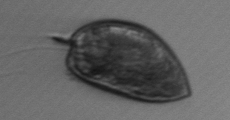
Label: Prorocentrum_micans